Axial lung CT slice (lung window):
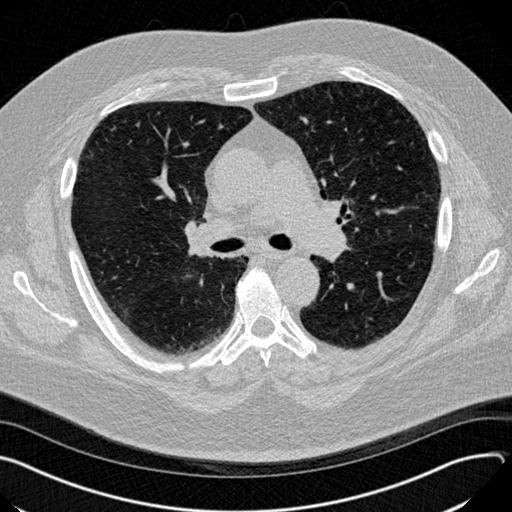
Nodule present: no